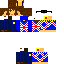
A female human skin with medium skin, wearing blonde crown dressed in a blue hoodie and blue pants, featuring a closed mouth.